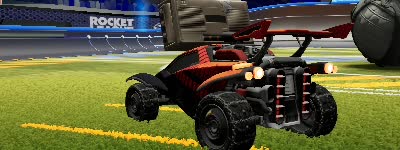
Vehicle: octane